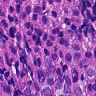
Metastatic tissue present: yes